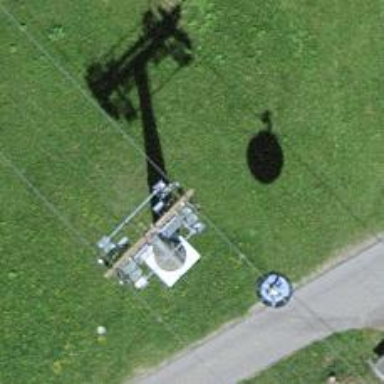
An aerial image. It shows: Pylon used for aerialway.